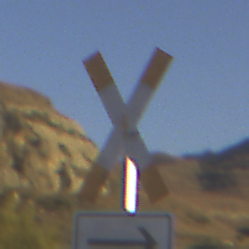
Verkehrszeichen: Andreaskreuz
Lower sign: RichtungsangabeDurchPfeile4
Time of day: SunriseSunset
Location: Outdoor (Nature)
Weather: Clear
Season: NotSpecified
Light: Natural